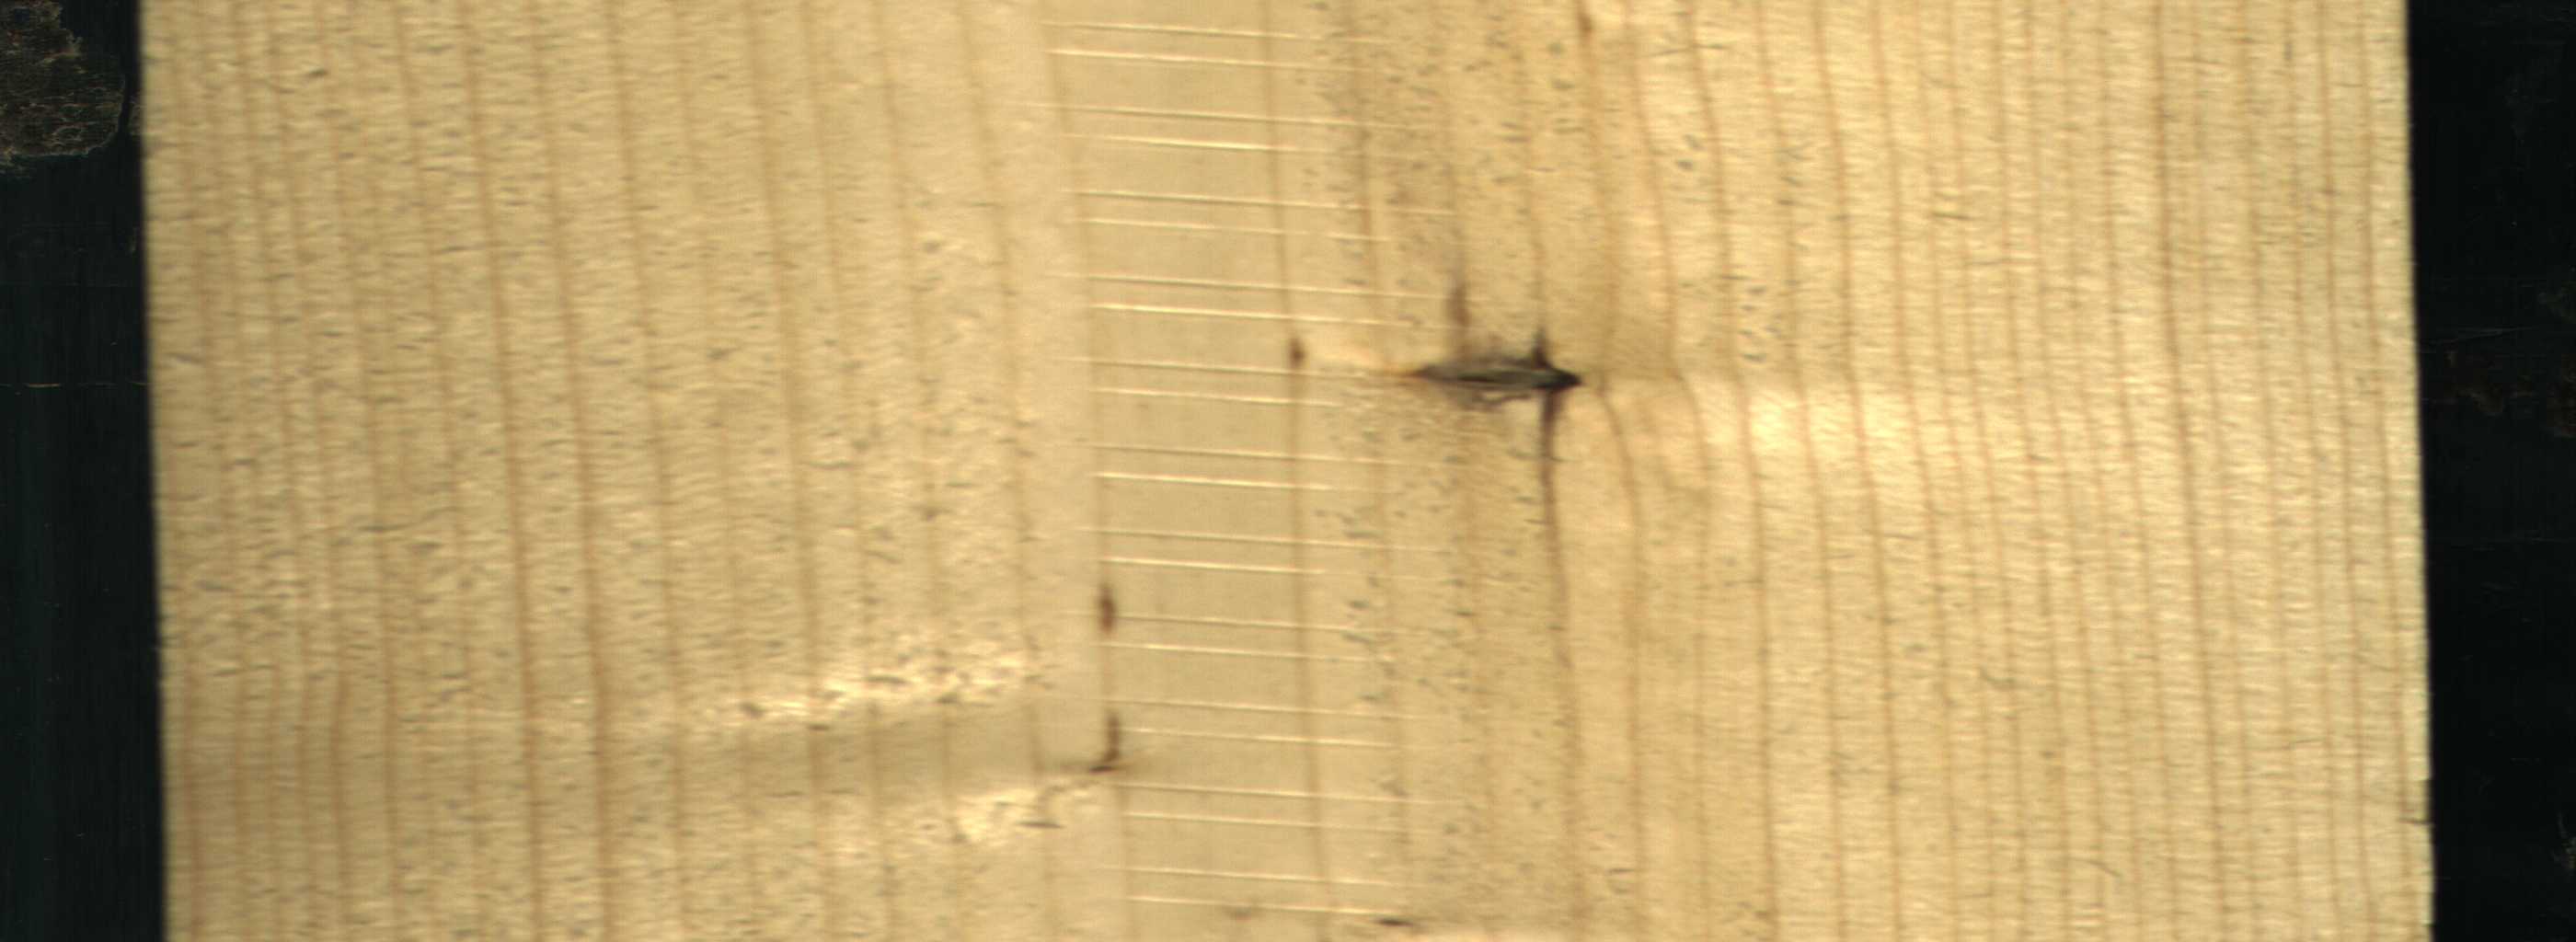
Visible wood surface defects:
resin
resin
Dead_Knot
Live_Knot